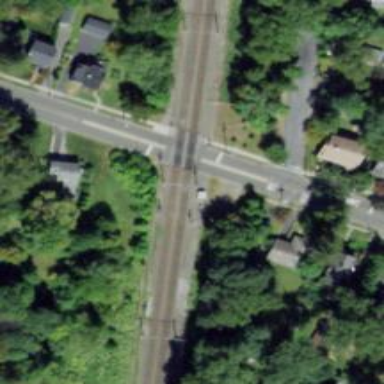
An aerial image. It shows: Level crossing with lights at the railway.